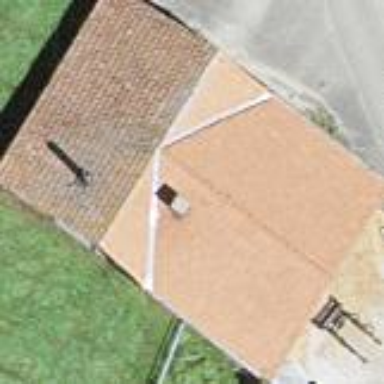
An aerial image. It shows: Barn.